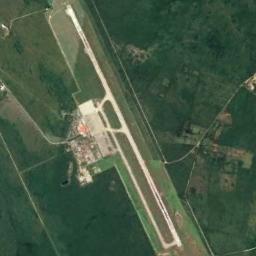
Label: airport